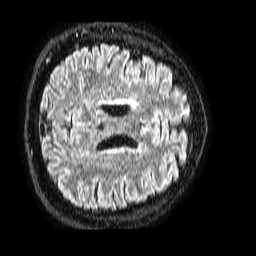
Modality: FLAIR
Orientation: axial
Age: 51
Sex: male
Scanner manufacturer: philips
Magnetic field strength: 1.5 T
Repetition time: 4.8 s
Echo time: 0.3 s